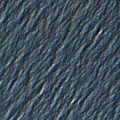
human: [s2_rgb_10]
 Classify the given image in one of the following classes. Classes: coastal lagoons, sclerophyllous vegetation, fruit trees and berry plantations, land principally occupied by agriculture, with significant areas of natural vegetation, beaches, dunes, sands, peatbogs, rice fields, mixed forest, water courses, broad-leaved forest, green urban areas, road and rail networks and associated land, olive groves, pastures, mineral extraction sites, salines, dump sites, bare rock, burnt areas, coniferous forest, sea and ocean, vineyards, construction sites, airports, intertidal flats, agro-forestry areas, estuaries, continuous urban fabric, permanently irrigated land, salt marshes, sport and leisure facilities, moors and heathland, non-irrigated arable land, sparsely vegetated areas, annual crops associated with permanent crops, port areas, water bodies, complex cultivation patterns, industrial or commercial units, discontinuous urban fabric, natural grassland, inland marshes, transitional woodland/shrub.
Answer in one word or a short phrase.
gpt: sea and ocean